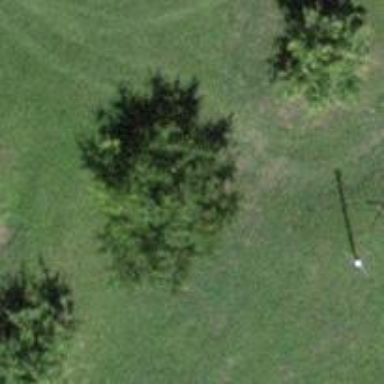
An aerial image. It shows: Single tag "natural: tree."